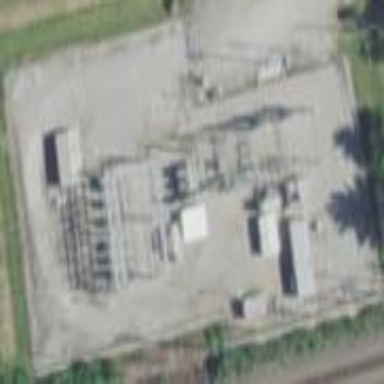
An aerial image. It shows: Power substation.